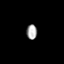
Tissue: skin
Cell type: Fibroblasts
Senescence score: 0.6833
Nuclear area (px): 153
Mean DAPI intensity: 167.157